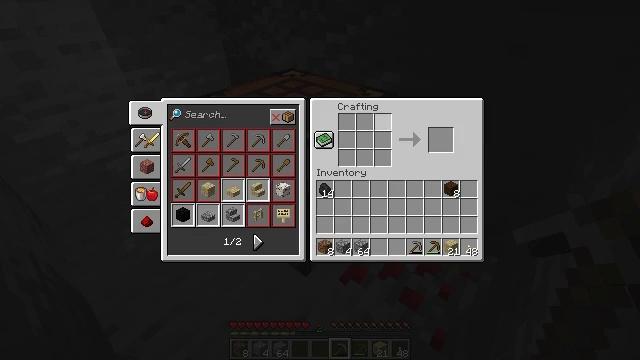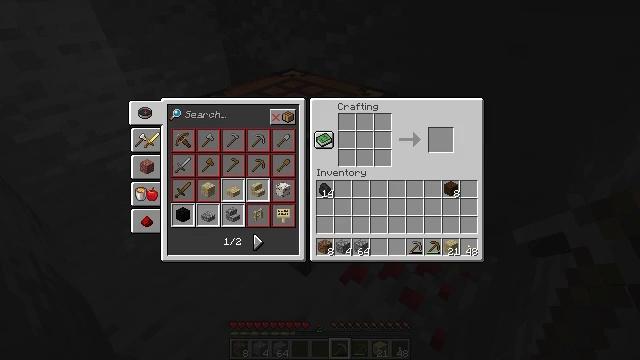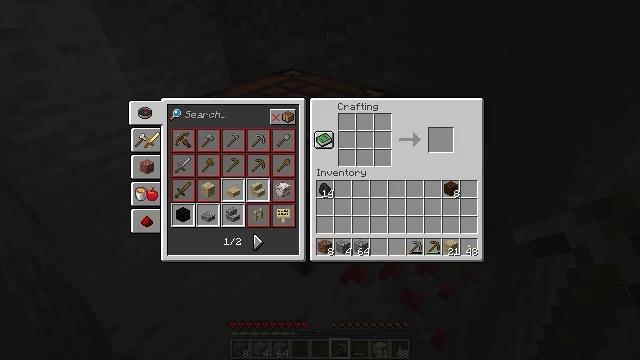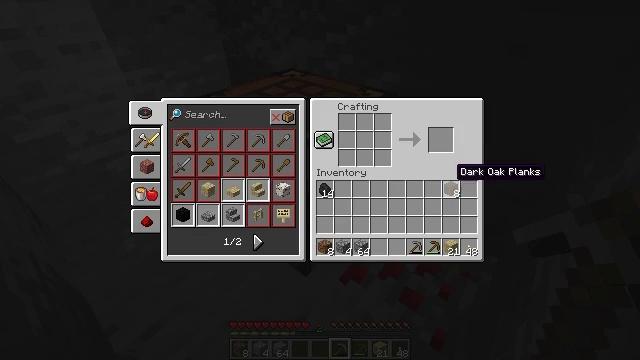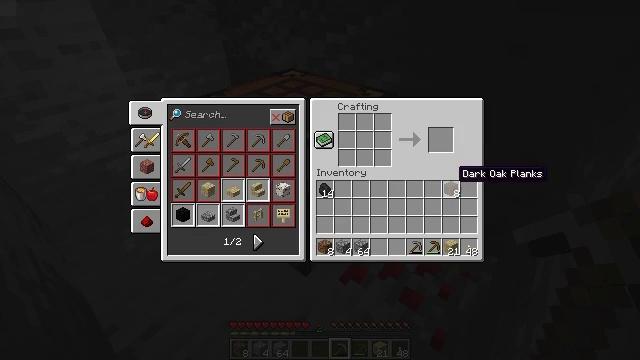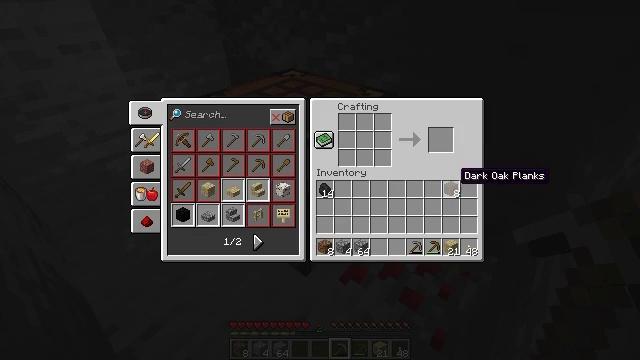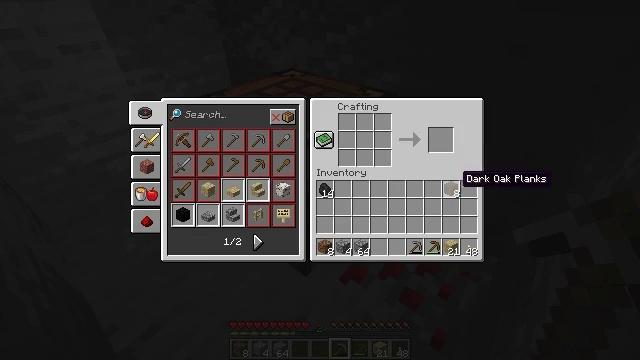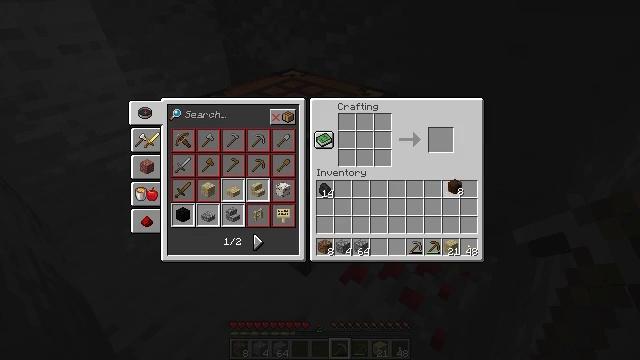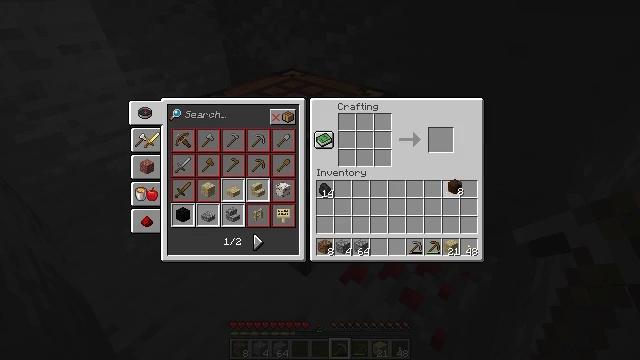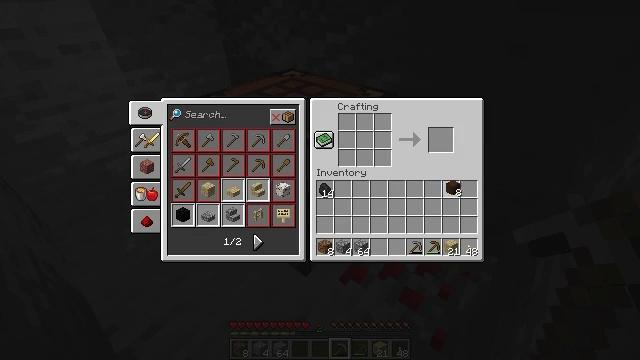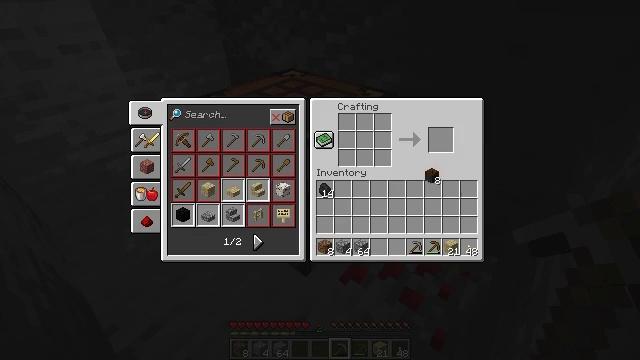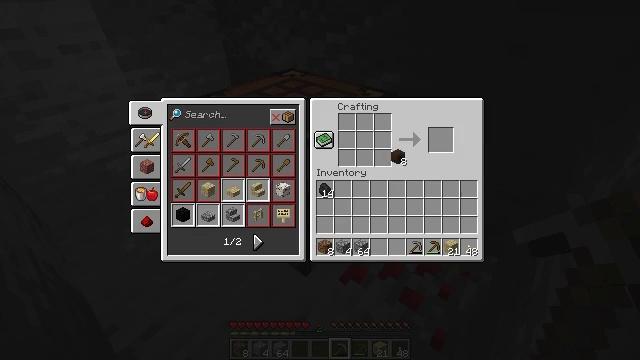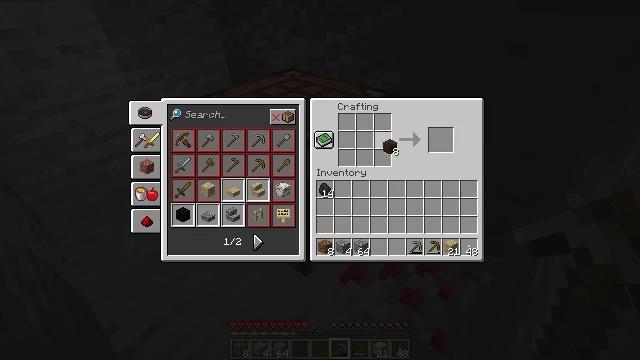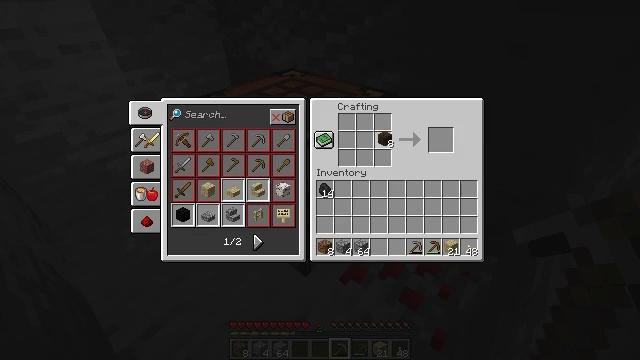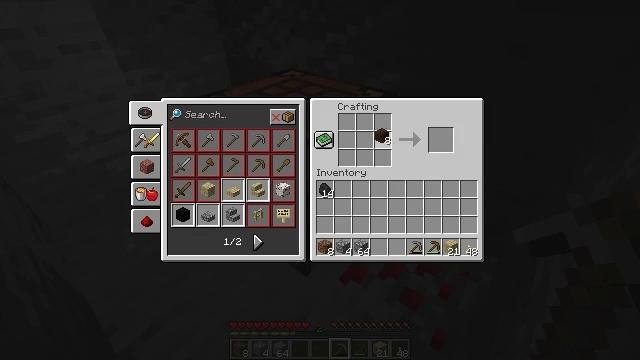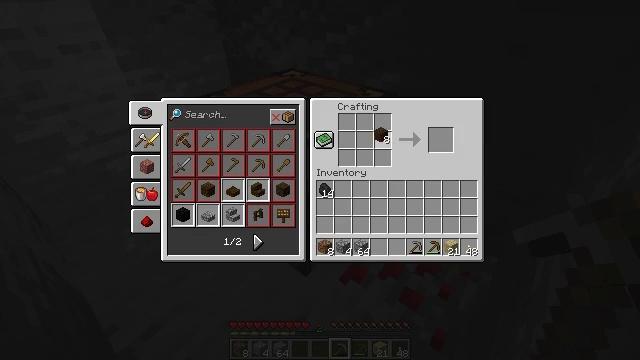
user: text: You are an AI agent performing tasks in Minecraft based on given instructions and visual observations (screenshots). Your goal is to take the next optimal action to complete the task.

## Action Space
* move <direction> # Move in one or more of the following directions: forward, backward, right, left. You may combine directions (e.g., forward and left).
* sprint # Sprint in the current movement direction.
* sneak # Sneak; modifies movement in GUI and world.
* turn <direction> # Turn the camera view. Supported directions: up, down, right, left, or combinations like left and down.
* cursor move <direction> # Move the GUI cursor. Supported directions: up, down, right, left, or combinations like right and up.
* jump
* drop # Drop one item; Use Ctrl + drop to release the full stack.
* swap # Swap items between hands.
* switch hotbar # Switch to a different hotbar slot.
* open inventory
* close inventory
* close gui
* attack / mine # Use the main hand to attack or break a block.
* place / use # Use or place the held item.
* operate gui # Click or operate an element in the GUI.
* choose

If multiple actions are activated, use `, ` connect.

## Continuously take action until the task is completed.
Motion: motion action
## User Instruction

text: Craft a single dark oak button from dark oak planks.
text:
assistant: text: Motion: sneak, cursor move right and down
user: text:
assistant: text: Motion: sneak, cursor move right and down
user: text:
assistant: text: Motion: sneak, cursor move right and down
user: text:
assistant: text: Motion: no_op
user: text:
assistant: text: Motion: no_op
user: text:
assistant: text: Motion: no_op
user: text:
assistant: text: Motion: operate gui
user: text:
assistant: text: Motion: operate gui
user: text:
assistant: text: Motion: operate gui
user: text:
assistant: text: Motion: cursor move left and up
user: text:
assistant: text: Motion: cursor move left and up
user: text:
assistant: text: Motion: cursor move left and up
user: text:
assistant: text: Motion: cursor move up
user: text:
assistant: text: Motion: no_op
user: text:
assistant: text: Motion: no_op
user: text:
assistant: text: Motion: operate gui
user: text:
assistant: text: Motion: operate gui
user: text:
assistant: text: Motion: operate gui
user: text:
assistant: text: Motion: no_op
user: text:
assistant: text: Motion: choose
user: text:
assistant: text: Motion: choose
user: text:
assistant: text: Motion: choose
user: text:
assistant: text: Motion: no_op
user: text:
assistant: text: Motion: no_op
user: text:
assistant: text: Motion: no_op
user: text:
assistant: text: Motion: operate gui
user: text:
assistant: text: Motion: operate gui
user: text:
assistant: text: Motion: operate gui
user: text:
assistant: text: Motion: sneak
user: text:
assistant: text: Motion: sneak